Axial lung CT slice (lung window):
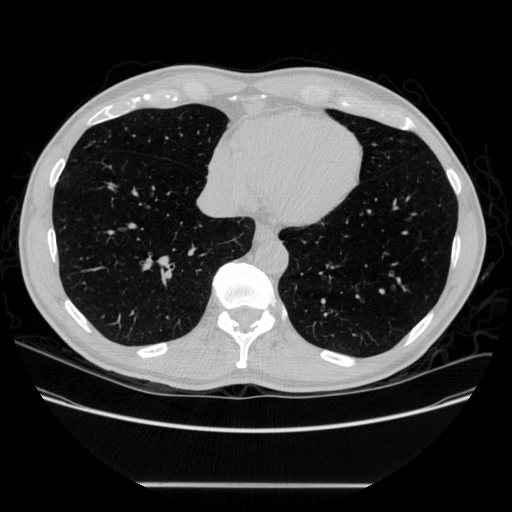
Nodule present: no